Interaction volume radius: 5 \u00c5
Interaction volume height: 20 \u00c5
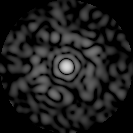
Disorder parameter: 0.8263